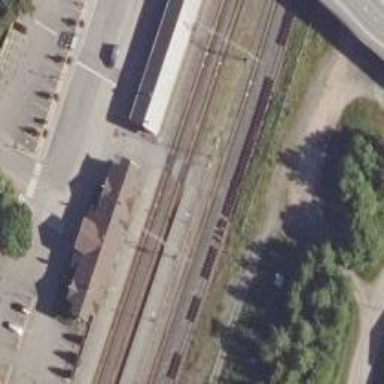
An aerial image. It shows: Railway crossing with saltire markings.